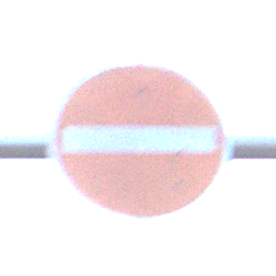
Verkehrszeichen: VerbotDerEinfahrt
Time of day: SunriseSunset
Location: Outdoor (Nature)
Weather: PartlyCloudy
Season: NotSpecified
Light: Natural